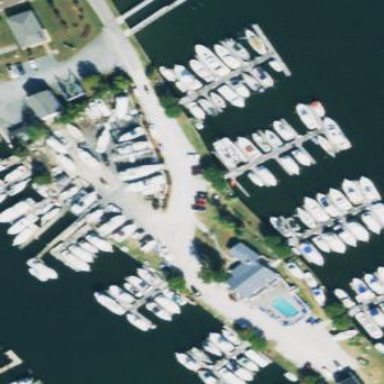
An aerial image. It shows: Boatyard located near waterway.